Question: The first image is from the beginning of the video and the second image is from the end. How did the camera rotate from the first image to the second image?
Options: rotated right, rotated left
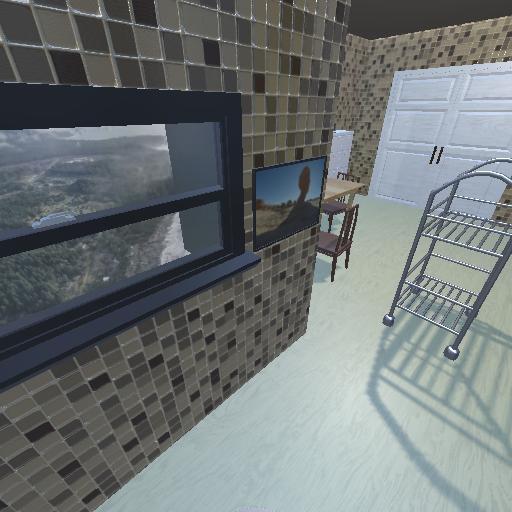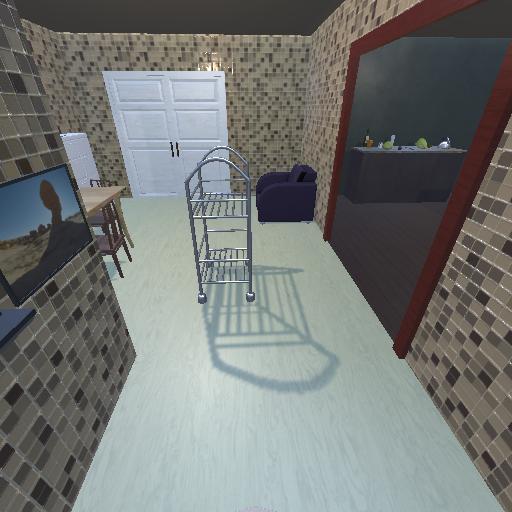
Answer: rotated right